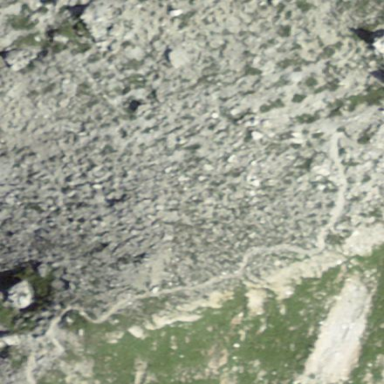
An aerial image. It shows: Natural scree.